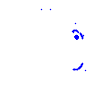
Particle: electron